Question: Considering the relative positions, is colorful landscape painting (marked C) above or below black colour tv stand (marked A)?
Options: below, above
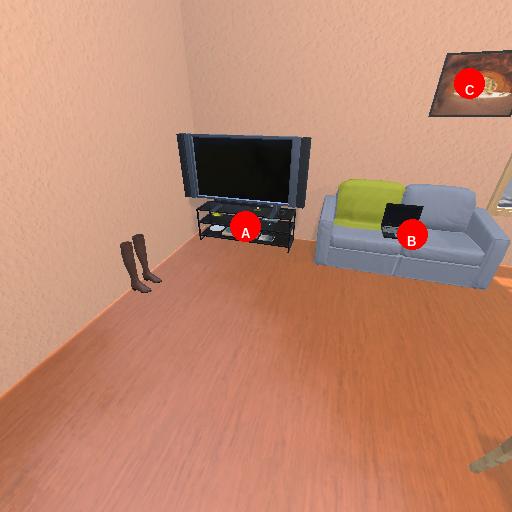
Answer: below